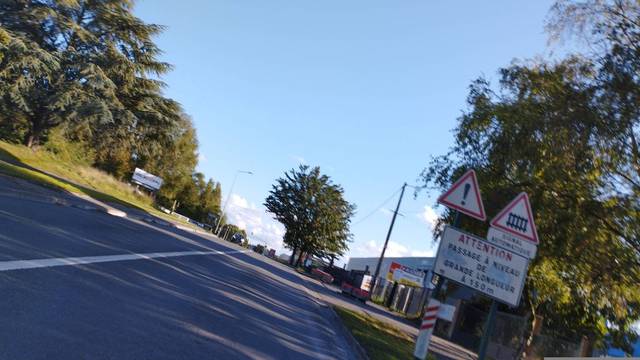
Region: France
Coordinates: 50.294, 2.805